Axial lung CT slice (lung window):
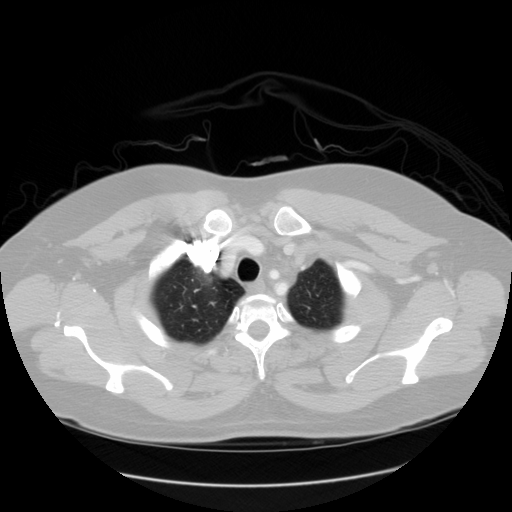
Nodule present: no